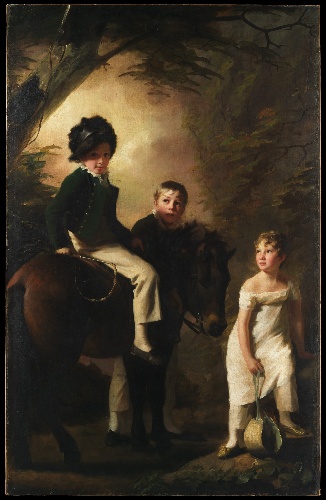
Title: The Drummond Children
Artist: Sir Henry Raeburn
Artist bio: British, Stockbridge, Scotland 1756–1823 Edinburgh, Scotland
Date: ca. 1808–9
Object type: Painting
Classification: Paintings
Medium: Oil on canvas
Dimensions: 94 1/4 x 60 1/4 in. (239.4 x 153 cm)
Department: European Paintings
Credit line: Bequest of Mary Stillman Harkness, 1950
Accession year: 1950
Repository: Metropolitan Museum of Art, New York, NY
Tags: Boys|Girls|Portraits|Horses